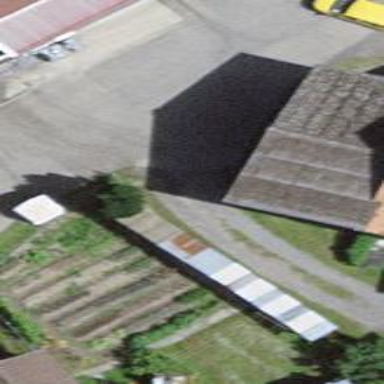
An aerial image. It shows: View of roof of building.